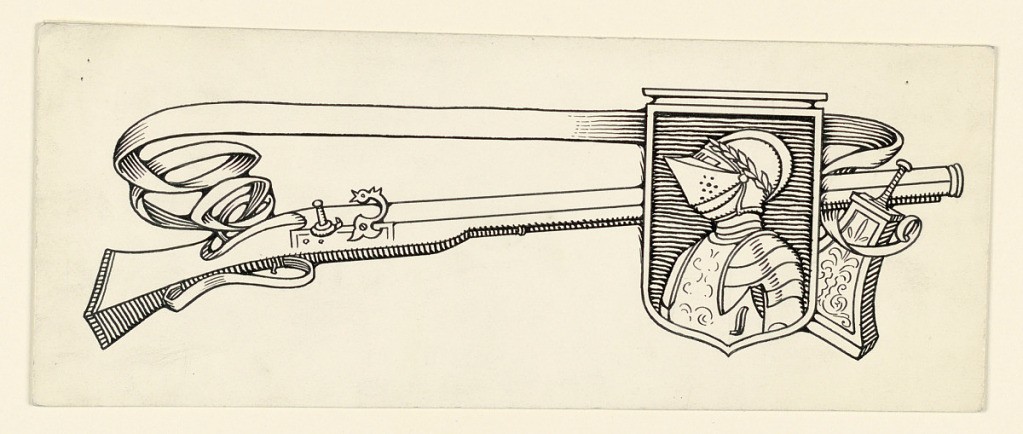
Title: Tailpiece
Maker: Homer Wayland Colby, American, 1874–1950
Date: ca. 1910
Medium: Pen and ink on illustration board
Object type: Drawing
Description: A design inclduing a shield, bearing the bust-length figure of a man in armor, a gun, banderole.